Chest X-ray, AP view. Patient: 50 years old, sex M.
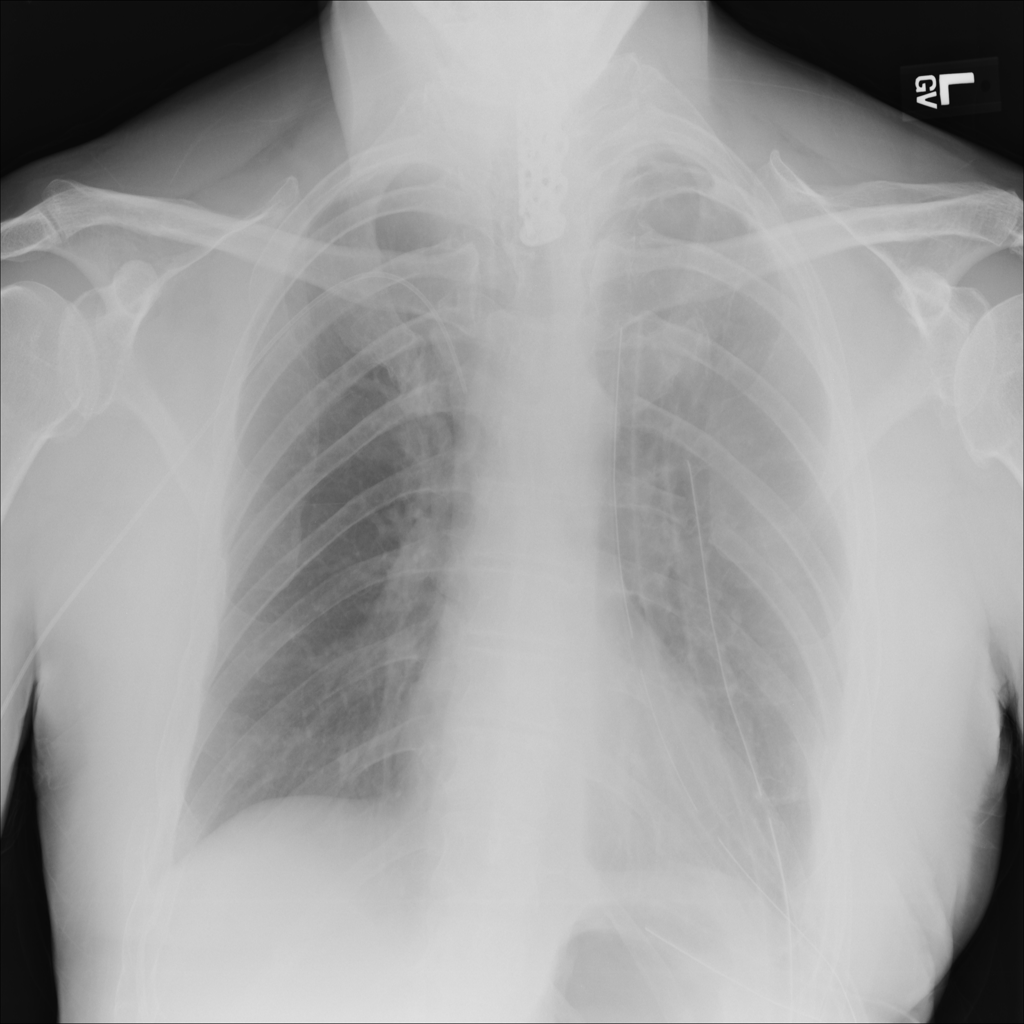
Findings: No Finding